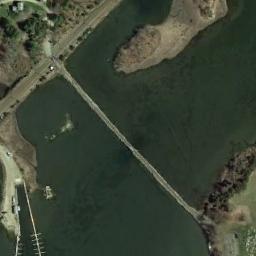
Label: bridge